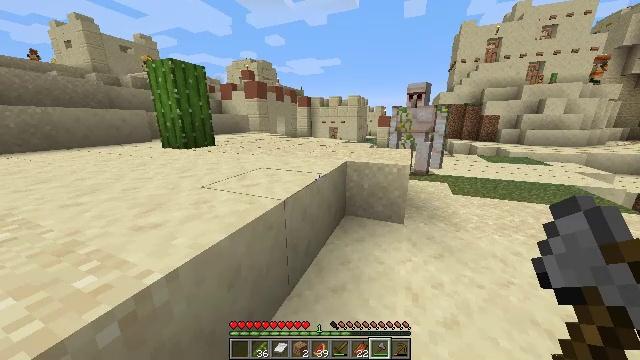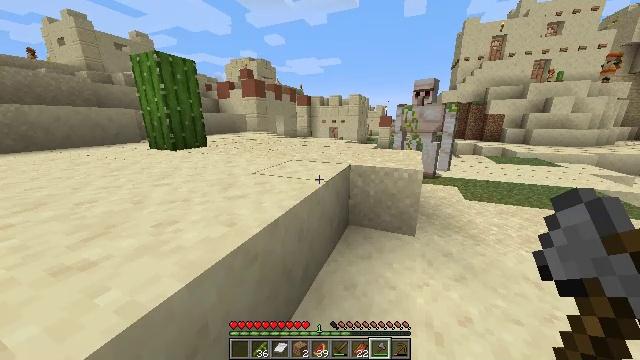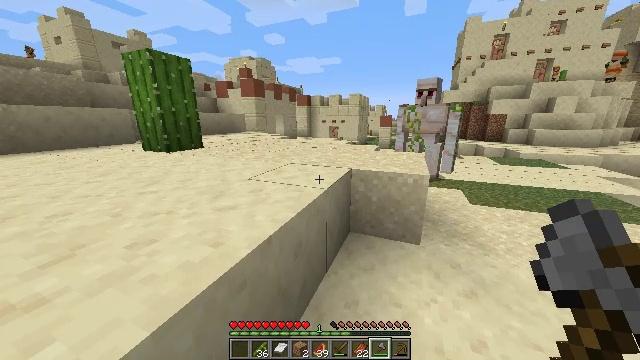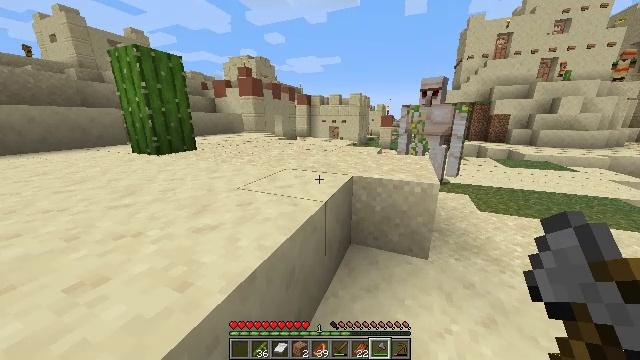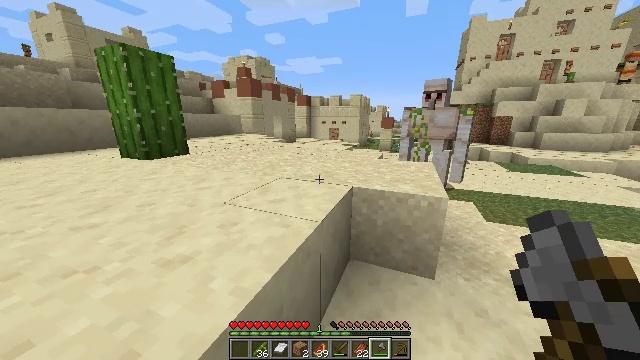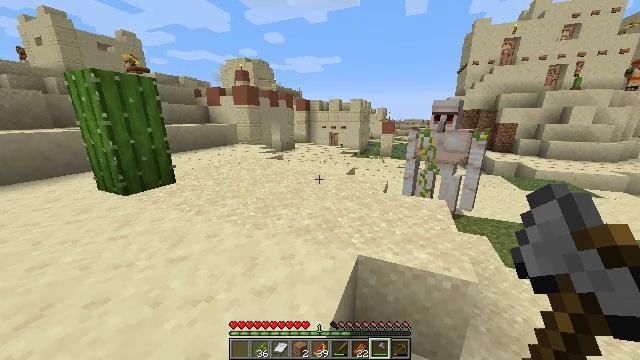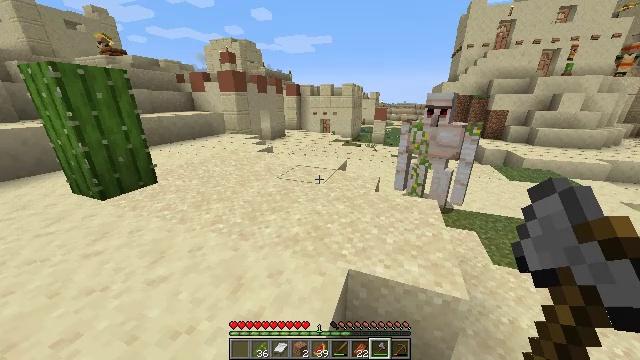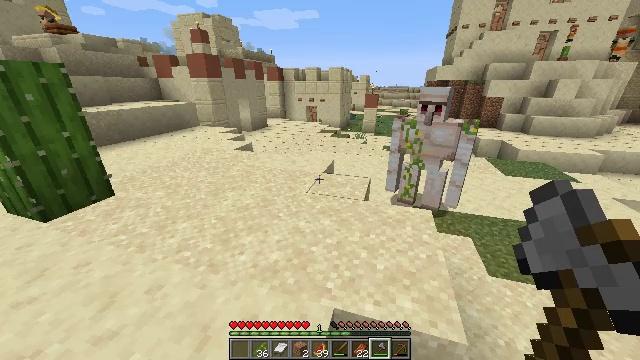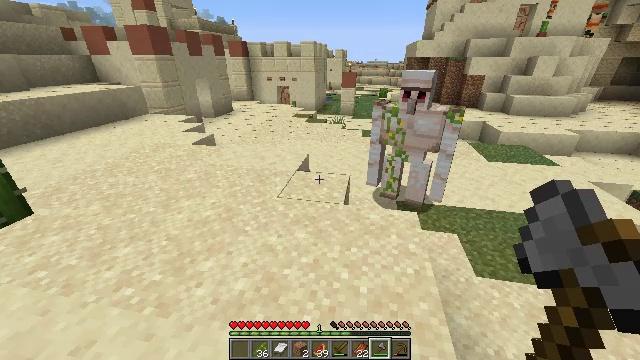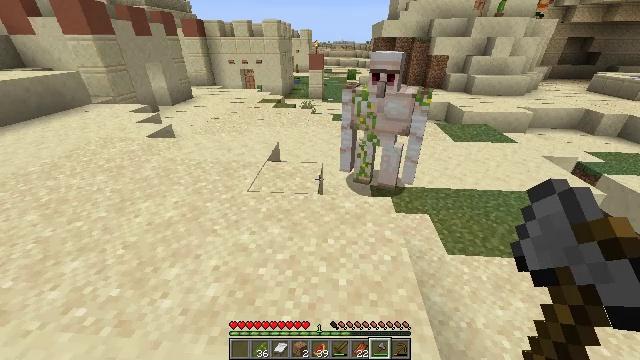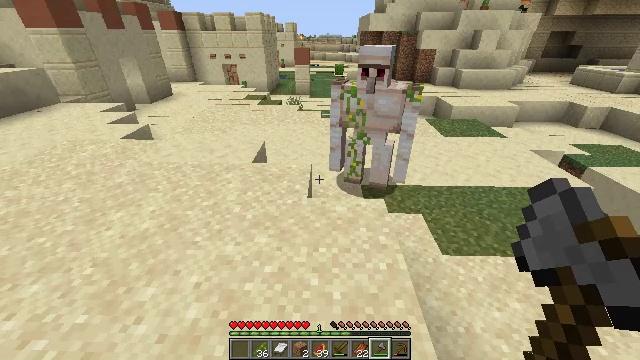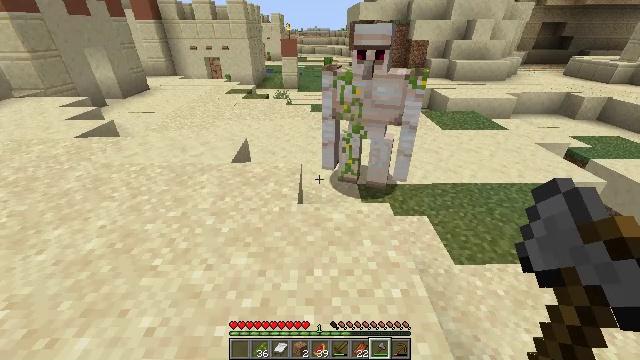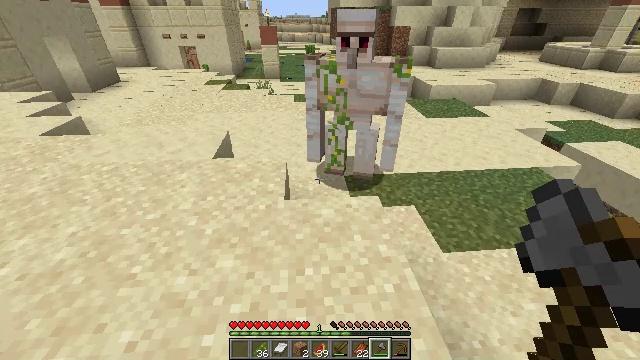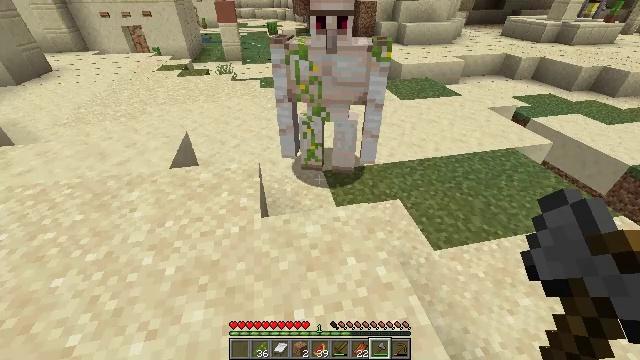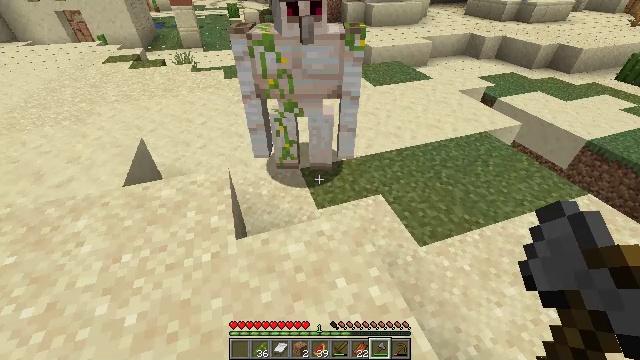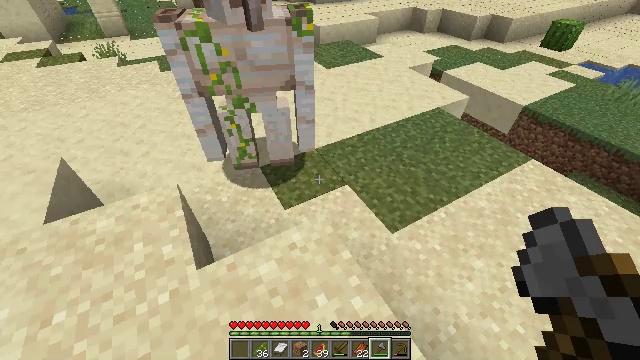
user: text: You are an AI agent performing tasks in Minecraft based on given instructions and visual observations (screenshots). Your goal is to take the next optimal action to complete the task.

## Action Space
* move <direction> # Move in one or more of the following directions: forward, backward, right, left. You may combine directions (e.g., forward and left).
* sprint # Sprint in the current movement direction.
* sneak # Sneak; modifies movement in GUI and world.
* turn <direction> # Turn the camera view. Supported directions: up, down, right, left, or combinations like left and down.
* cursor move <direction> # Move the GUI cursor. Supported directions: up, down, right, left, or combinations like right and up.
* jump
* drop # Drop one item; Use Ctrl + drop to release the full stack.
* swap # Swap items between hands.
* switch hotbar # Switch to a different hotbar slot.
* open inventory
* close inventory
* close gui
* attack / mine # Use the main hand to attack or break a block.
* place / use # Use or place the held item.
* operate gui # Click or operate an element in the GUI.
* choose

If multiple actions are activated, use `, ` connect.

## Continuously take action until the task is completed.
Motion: motion action
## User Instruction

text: Reclaim the smooth sandstone slab by mining it.
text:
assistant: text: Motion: move forward
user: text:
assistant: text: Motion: move forward
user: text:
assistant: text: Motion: move forward
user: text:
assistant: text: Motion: move forward, jump
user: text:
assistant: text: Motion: move forward, jump
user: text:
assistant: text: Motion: move forward, turn right and down, jump
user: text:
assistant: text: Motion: move forward, turn right and down, jump
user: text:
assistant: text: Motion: move forward, turn right and down, jump
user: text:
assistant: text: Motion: move forward, turn right and down, jump
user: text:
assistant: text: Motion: move forward, turn right, jump
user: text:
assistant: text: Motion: move forward, turn right, jump
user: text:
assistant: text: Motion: move forward, turn right and down, jump
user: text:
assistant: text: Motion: move forward, turn right and down
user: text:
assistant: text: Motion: move forward, turn right and down
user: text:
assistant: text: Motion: move forward, turn right and down
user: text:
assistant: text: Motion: turn right and down
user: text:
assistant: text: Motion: turn right
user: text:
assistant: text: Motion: no_op
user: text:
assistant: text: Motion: no_op
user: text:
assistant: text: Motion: turn down
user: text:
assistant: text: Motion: turn left and down
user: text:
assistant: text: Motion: turn left and down
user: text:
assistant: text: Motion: turn left and down
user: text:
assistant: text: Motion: turn left
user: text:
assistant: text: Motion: turn left
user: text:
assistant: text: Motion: no_op
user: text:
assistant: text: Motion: move left
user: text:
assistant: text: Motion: move left
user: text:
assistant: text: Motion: move left, turn right and up
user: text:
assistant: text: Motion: turn right